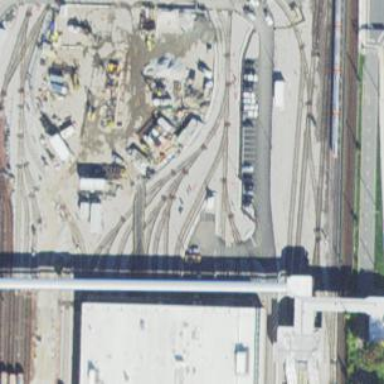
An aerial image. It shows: Electrified rail in service yard.